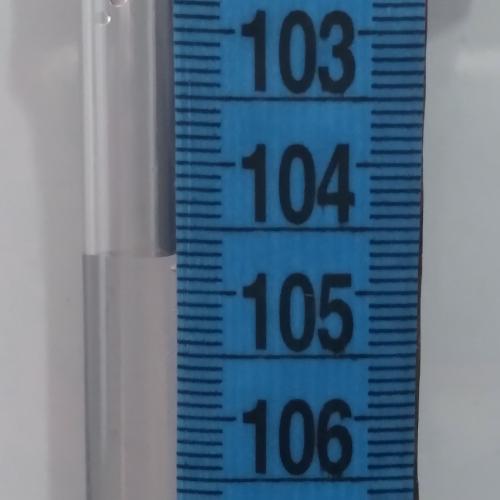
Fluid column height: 104.7 cm